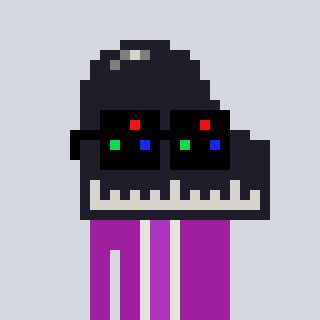
a pixel art character with square black sunglasses, a piano-shaped head and a magenta-colored body on a cool background